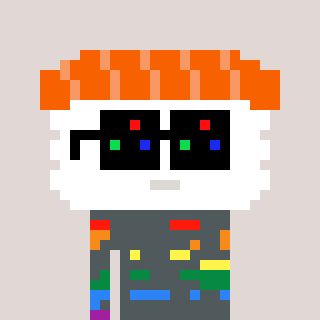
a pixel art character with square black sunglasses, a nigiri-shaped head and a grayscale-colored body on a warm background